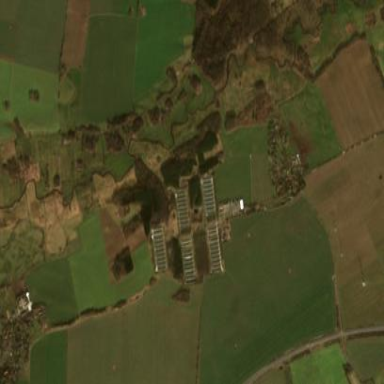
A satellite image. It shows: Animal breeding facility specializing in breeding chickens.